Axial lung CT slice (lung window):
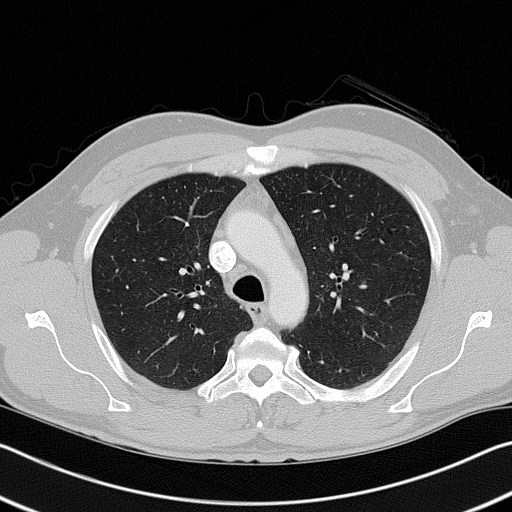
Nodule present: no